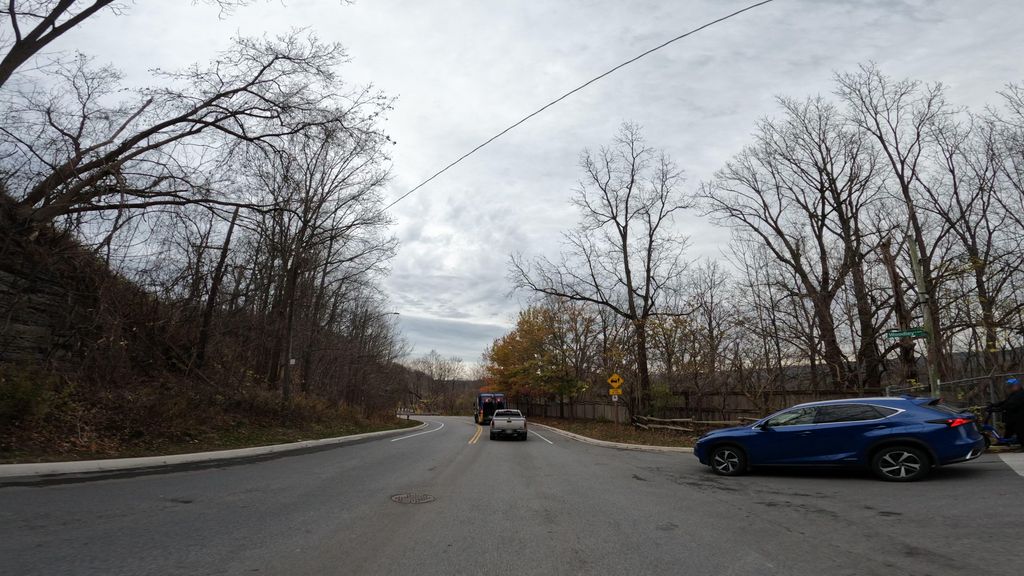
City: hamilton